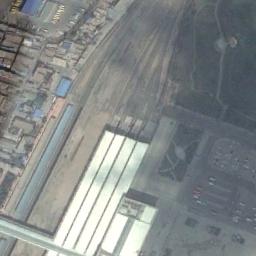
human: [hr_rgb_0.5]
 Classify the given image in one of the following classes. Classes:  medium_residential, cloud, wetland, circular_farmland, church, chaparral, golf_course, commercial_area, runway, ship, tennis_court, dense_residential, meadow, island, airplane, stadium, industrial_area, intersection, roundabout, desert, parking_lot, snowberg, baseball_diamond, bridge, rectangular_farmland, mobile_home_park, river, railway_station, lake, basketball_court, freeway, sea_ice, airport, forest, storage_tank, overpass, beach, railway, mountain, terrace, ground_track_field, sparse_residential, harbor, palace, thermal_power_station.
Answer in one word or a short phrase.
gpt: railway_station